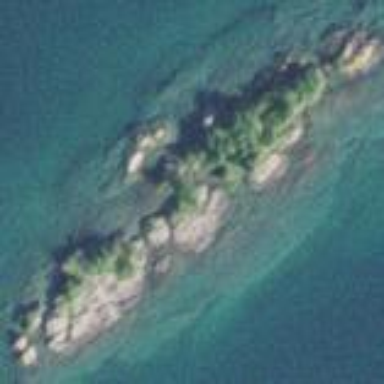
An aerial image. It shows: Islet.